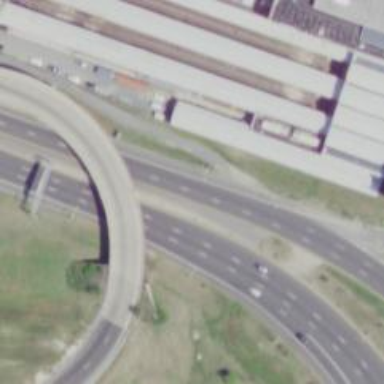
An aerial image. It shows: Asphalt motorway identified as Urban Freeway/Expressway.